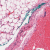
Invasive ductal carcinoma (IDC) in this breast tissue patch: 0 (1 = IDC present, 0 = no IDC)